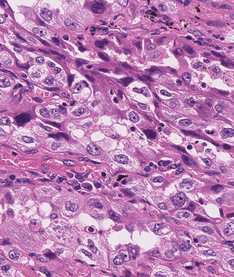
Tumor epithelial tissue: yes
Tumor-associated stroma tissue: yes
Normal tissue: no